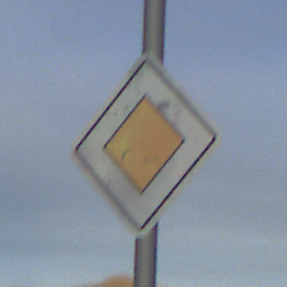
Verkehrszeichen: Vorfahrtsstrasse
Umgebung: Outdoor, Nature
Tageszeit: SunriseSunset
Wetter: PartlyCloudy
Licht: Natural
Jahreszeit: NotSpecified
Kontrast: HighContrast